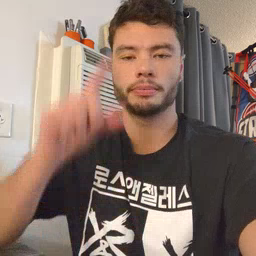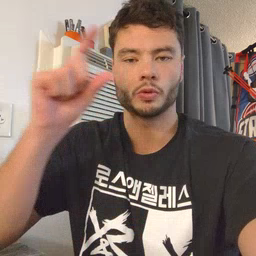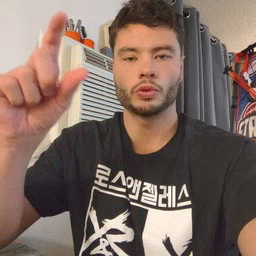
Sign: moon